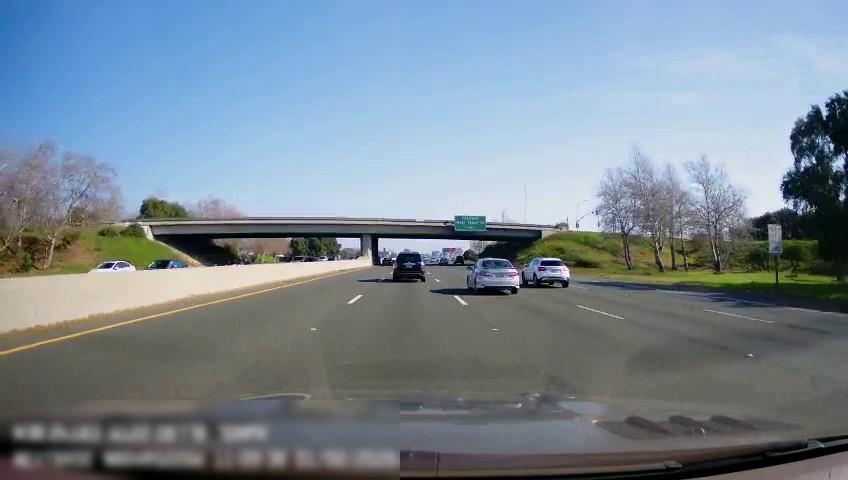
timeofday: Day
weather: Sunny
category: Drivable Space
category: Vehicles | SUV
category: Vehicles | Car
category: Vehicles | SUV
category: Vehicles | Car
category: Vehicles | SUV
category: Vehicles | Car
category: Vehicles | Car
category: Vehicles | Car
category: Vehicles | Car
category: Vehicles | Car
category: Vehicles | Car
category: Lanes | Alternate Lane
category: Lanes | Current Lane
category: Lanes | Current Lane
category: Lanes | Alternate Lane
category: Lanes | Alternate Lane
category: Lanes | Alternate Lane
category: Traffic | Signs
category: Traffic | Signs